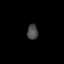
Tissue: prostate
Cell type: T cells
Senescence score: 0.6966
Nuclear area (px): 163
Mean DAPI intensity: 72.454